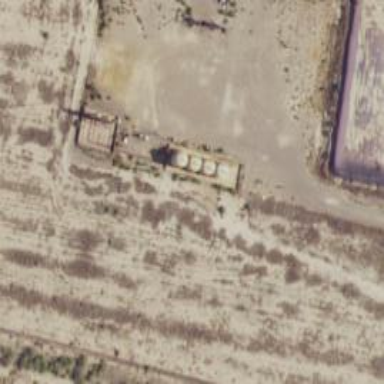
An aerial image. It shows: Storage tank with man-made structure.